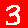
Digit: 3